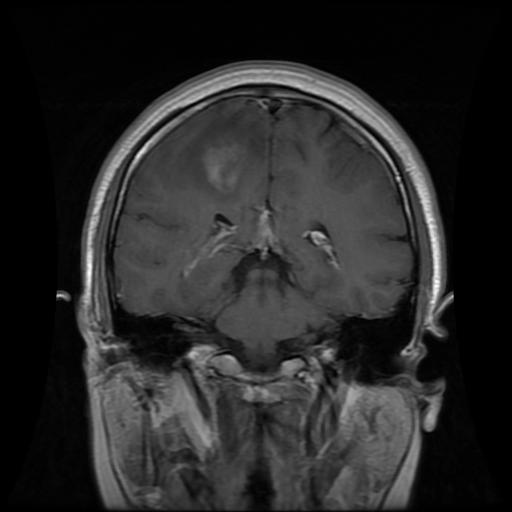
Label: glioma